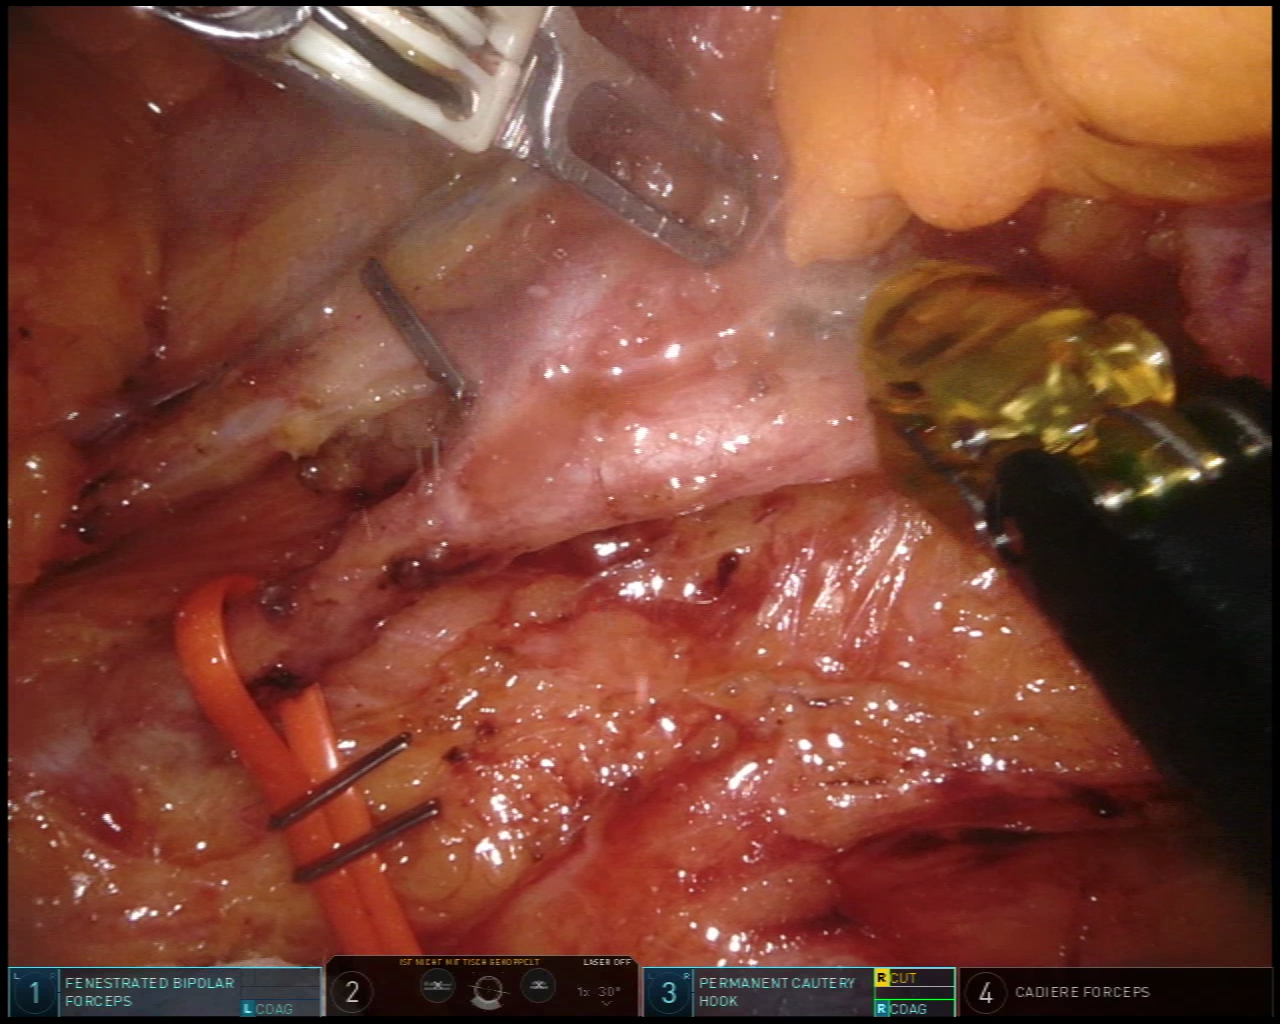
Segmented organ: intestinal_veins
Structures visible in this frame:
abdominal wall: no
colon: no
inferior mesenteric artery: yes
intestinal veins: yes
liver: no
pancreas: no
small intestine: no
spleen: no
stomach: no
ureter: no
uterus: no
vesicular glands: no